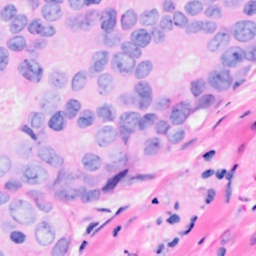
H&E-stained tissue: Breast